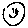
Label: smiley face